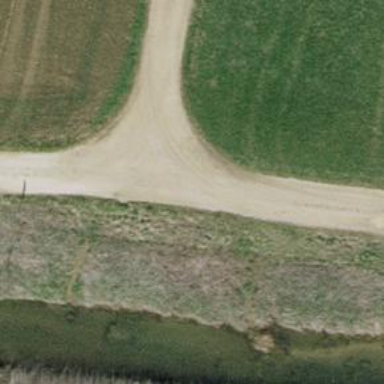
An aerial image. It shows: Agricultural track with grade2 surface.